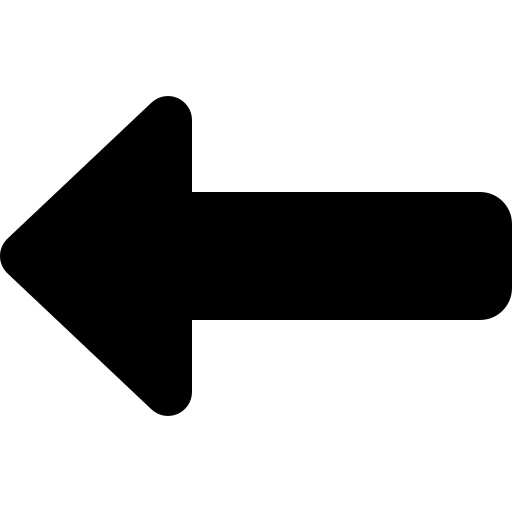
Tags: icon, FontAwesome, fa-icon, solid, left, long